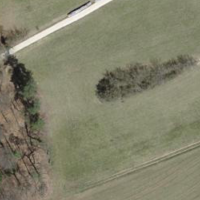
EUNIS habitat code: 52
Species observed at this site:
Daphne laureola